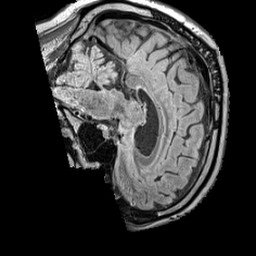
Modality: FLAIR
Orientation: sagittal
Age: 41
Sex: male
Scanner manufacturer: siemens
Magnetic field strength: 3 T
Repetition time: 5 s
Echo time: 0.387 s